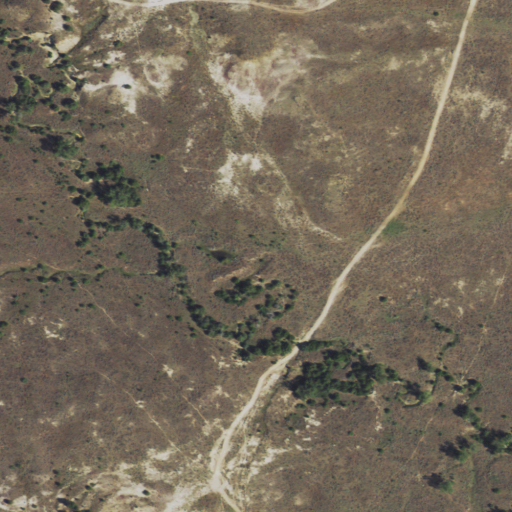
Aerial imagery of valley in Wyoming named Williams Draw containing shrub and grassland